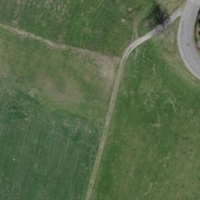
EUNIS habitat code: 52
Species observed at this site:
Pseudochorthippus parallelus
Chorthippus biguttulus
Roeseliana roeselii